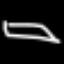
Label: pencil